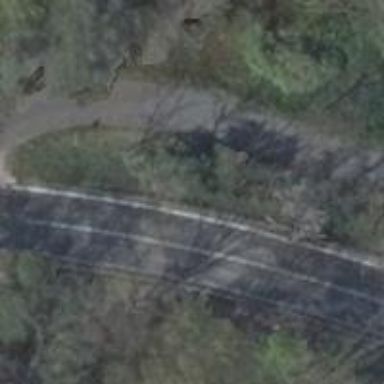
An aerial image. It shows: Asphalt road classified as primary highway.